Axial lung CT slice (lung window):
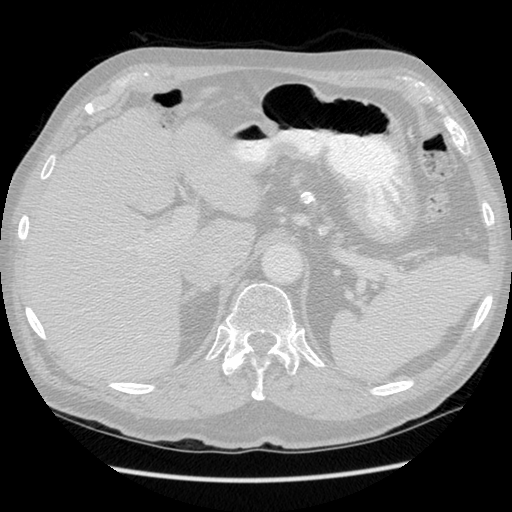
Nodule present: no